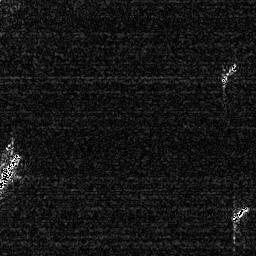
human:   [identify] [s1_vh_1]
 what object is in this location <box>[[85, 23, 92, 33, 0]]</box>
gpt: <ref>1 small ship at the top right</ref>